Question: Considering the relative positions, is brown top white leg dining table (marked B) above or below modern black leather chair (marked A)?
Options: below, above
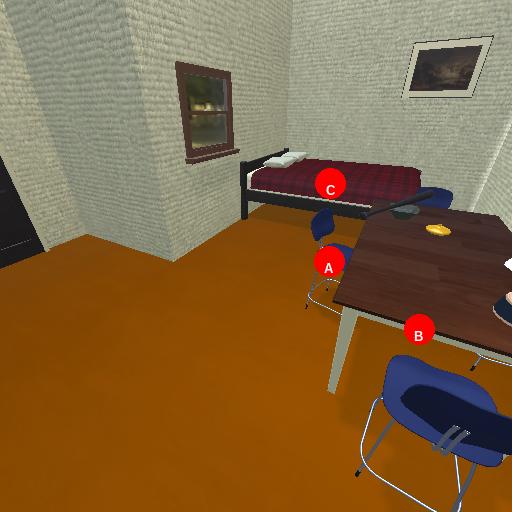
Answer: below